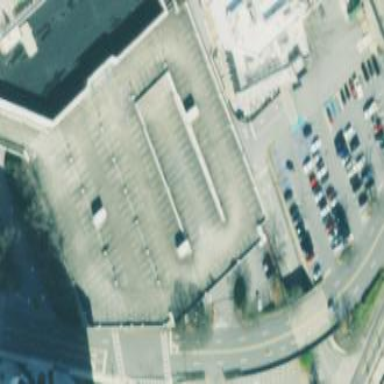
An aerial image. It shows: Multi-storey garage used for parking.